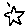
Label: star